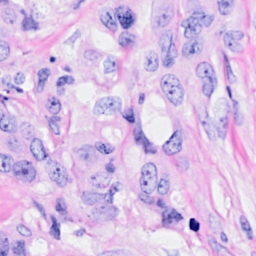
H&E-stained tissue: Breast